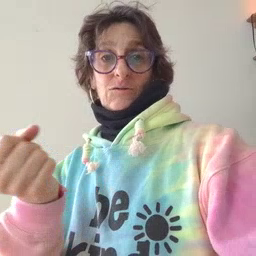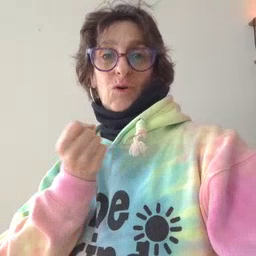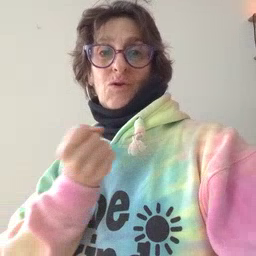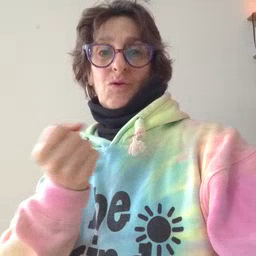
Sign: drawer